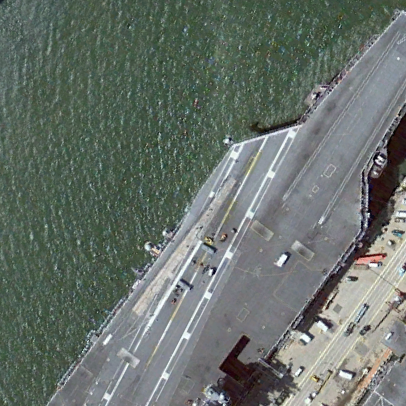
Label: aircraft_carrier